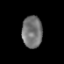
Tissue: prostate
Cell type: T cells
Senescence score: 0.3439
Nuclear area (px): 631
Mean DAPI intensity: 116.472